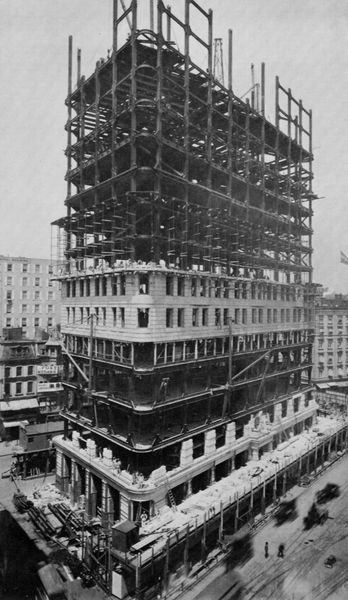
Titel: Das Flatiron Gebäude in New York
Künstler: Amerikanischer Photograph
Schlagwörter: himmel, weiß, stadt, fenster, grau, schwarz, strasse, gebäude, haus, architektur, stein, fassade, flagge, auto, leiter, metall, menschenleer, unscharf, foto, fotografie, photographie, gerüst, stangen, schwarzweiß, photo, verkehr, etagen, geschosse, stockwerke, bau, autos, geschwindigkeit, baustelle, skelettbau, hochhaus, eckansicht, unschärfe, bauarbeiter, skyscraper